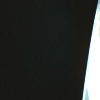
Label: space